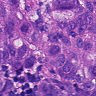
Metastatic tissue present: yes